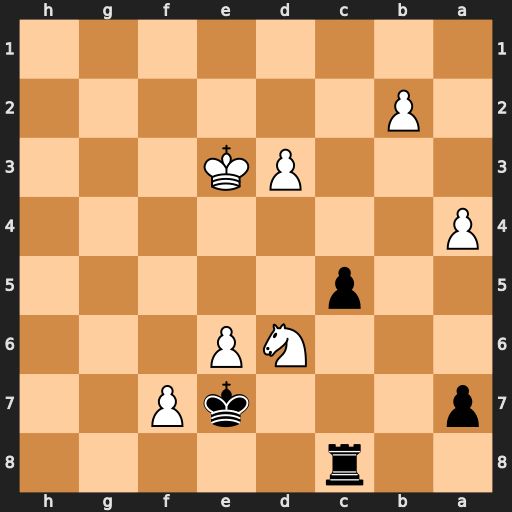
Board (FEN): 2r5/p3kP2/3NP3/2p5/P7/3PK3/1P6/8
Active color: b
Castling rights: -
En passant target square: -
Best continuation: Kxd6 e7 Kxe7